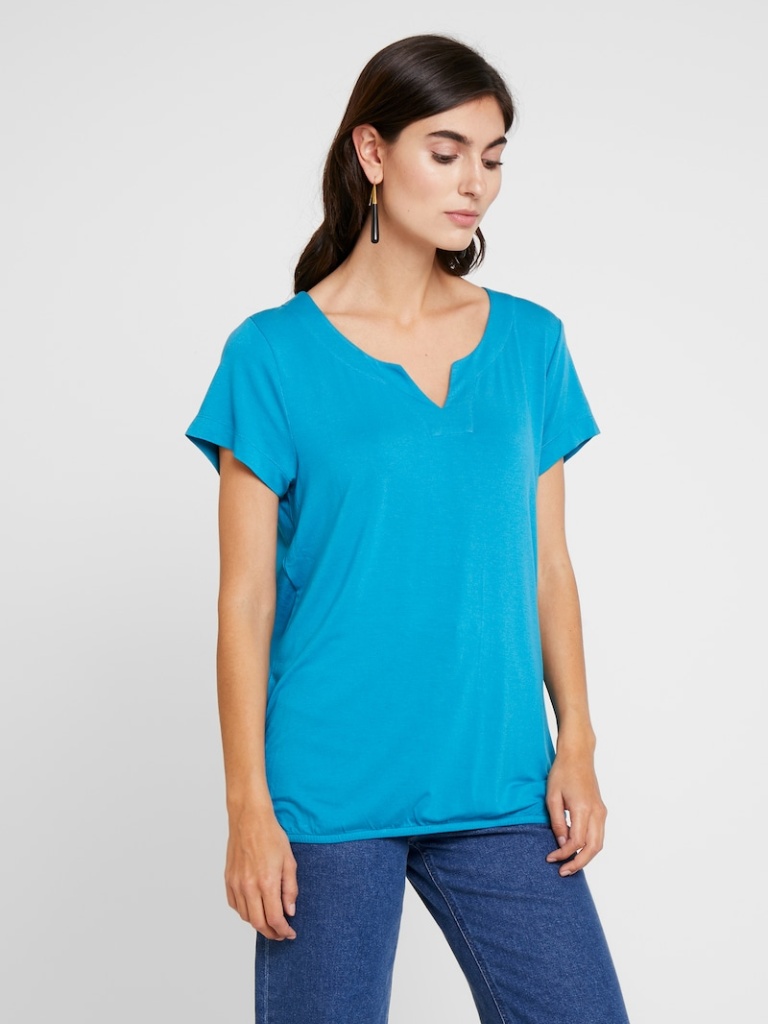
cotton relaxed short sleeve hip length Untucked v-neck t-shirt